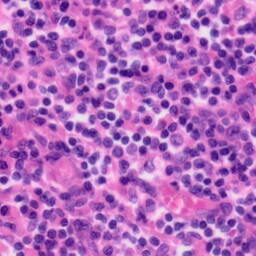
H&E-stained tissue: Tonsil